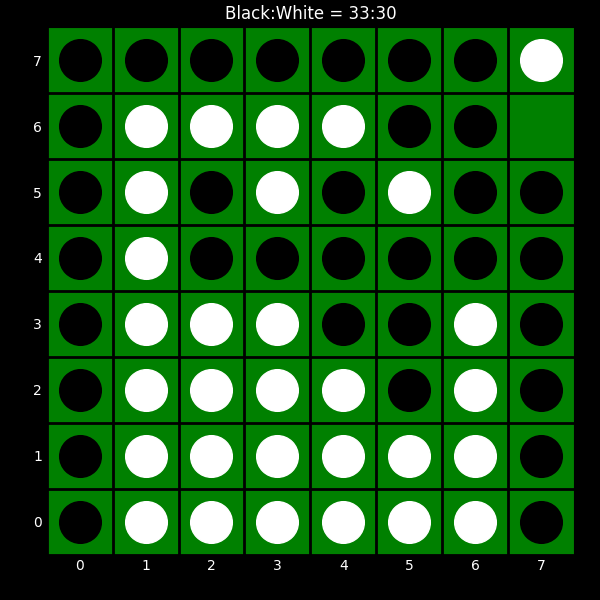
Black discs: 33
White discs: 30